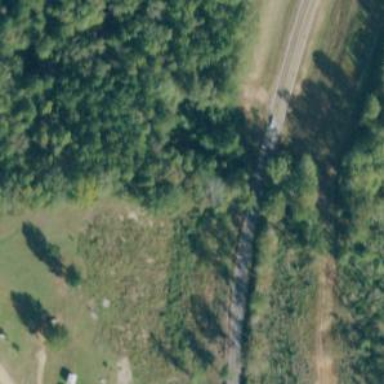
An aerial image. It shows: Unclassified road.